Question: I want to use a GridView to display data that is separated alphabetically by row. Each row of the grid view should contain up to four names, and there should only be names starting with the same letter in a row. I know how to set up a GridView, just not how to set it up in this format. The screenshot below shows what I would like to do:

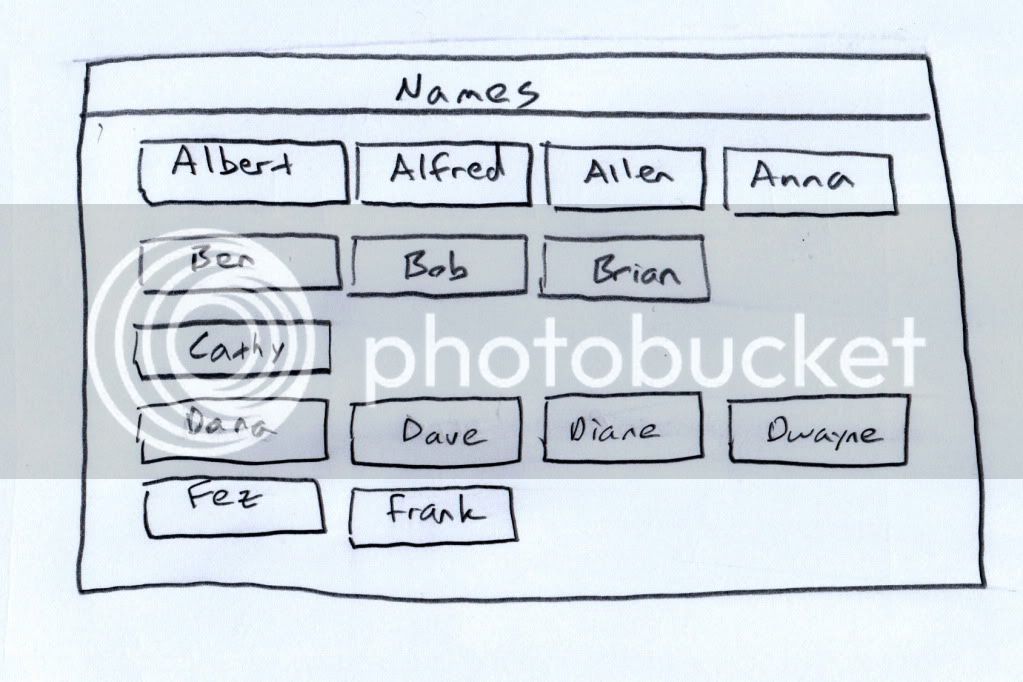
Answer: Make a layout file table.xml for the Grid or TableLayout. Make a layout file cell.xml for the cell. Now order names and put them into appropriate cells by inflating the cell.xml.
'''
LayoutInflater inflater = (LayoutInflater)getContext().getSystemService(Context.LAYOUT_INFLATER_SERVICE);
...
view = inflater.inflate(R.layout.cell, table, false);
tableRow.addChild(view);
view.setText(name);
'''
I think, you'll manage table rows creation by yourself.